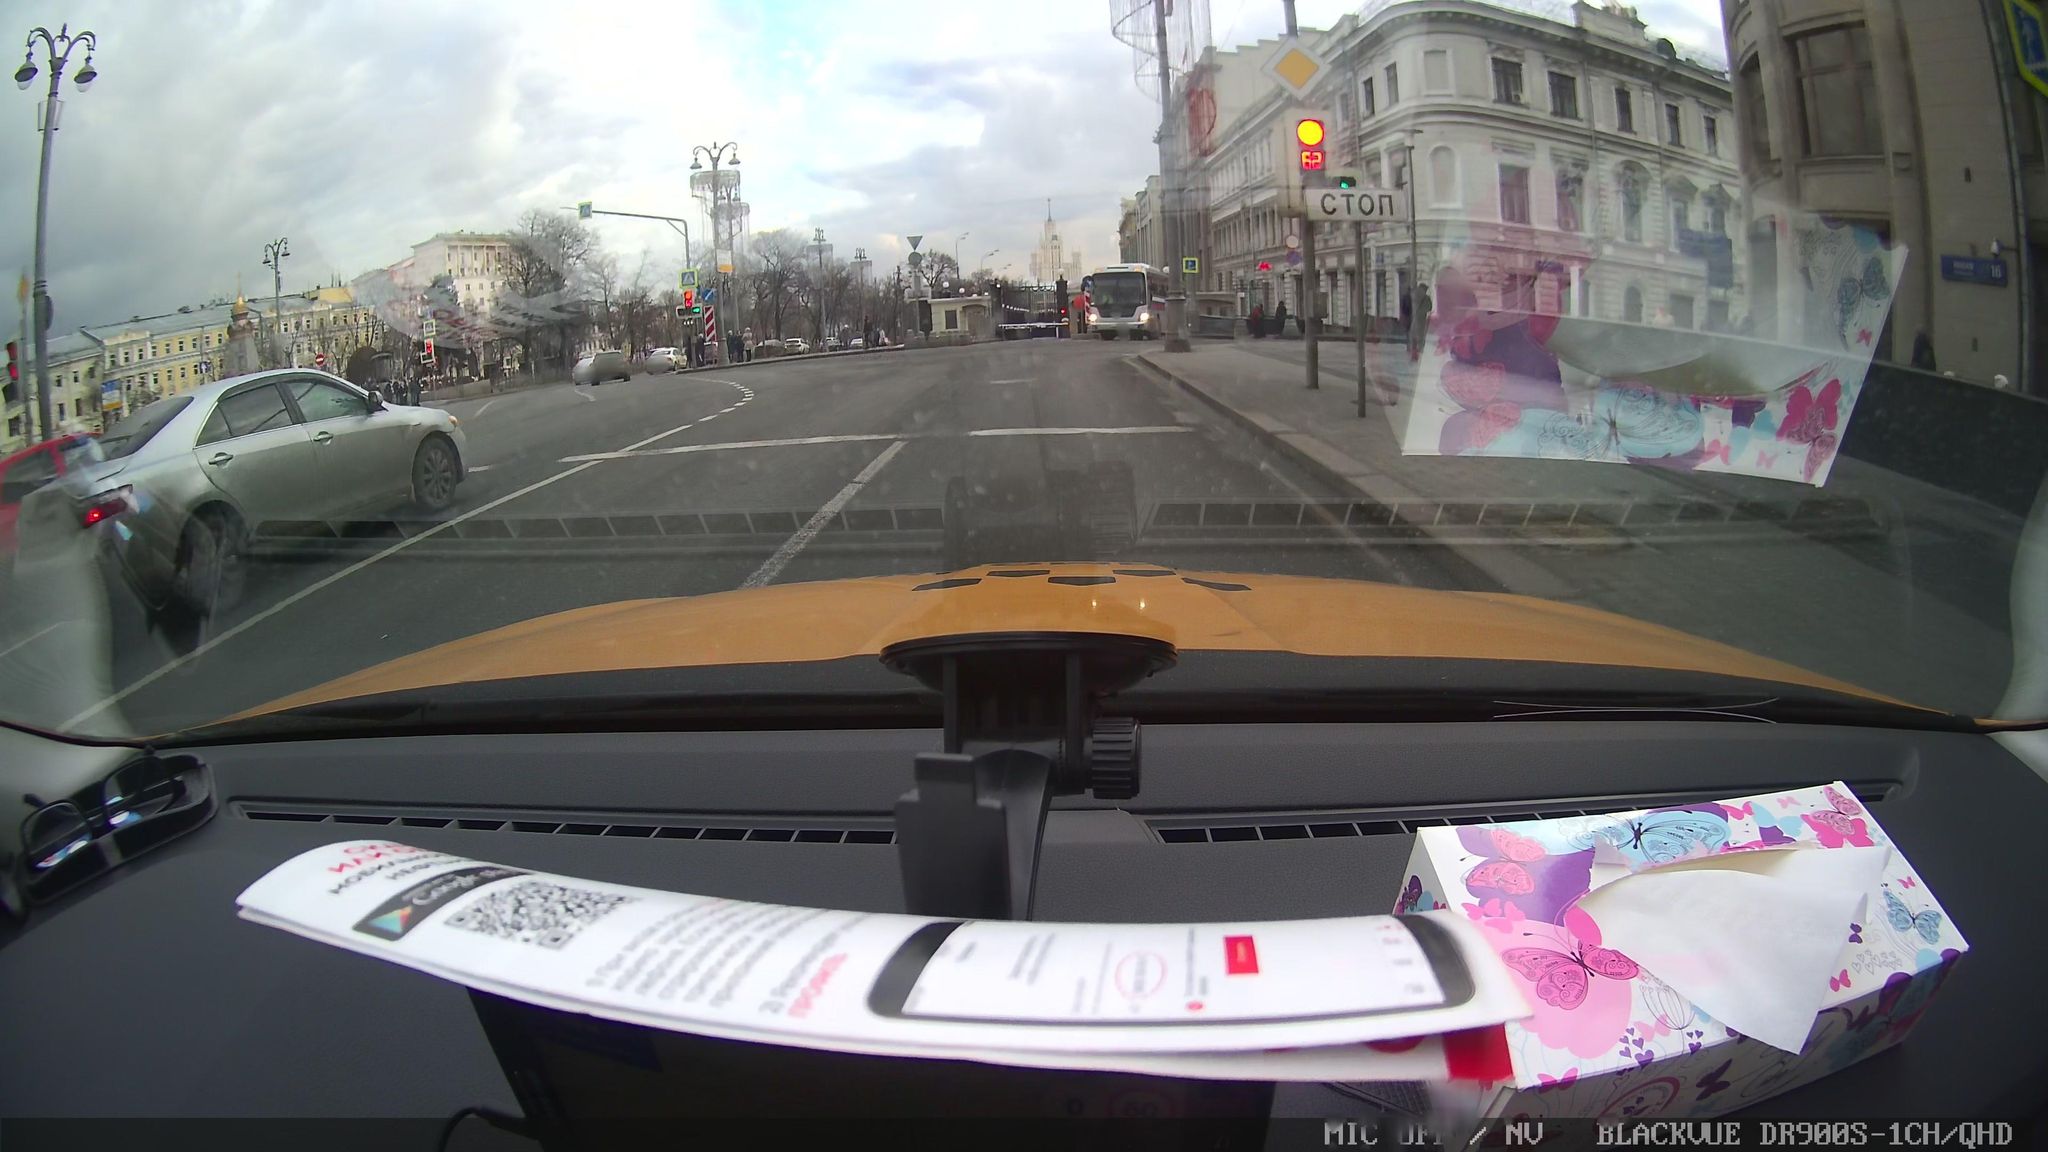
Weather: cloudy
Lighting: day
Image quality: good
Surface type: driving surface
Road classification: primary
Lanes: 6, 5
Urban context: urban centre
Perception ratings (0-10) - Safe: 3.53, Lively: 3.48, Beautiful: 0.4, Boring: 4.11, Depressing: 5.38, Wealthy: 5.28